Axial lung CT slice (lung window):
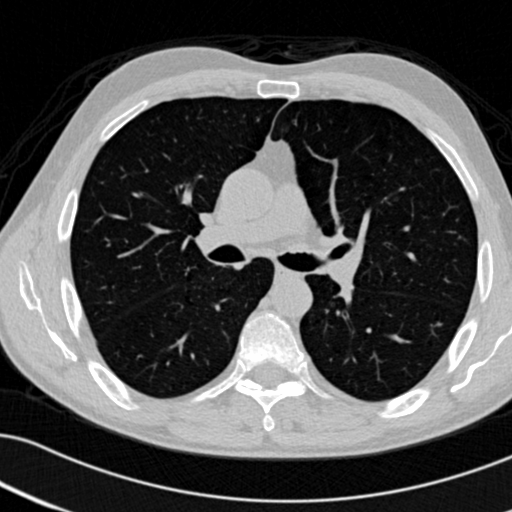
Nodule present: no